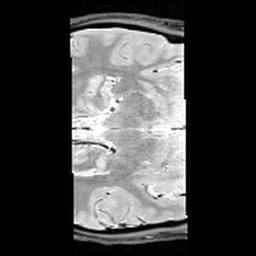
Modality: T1w
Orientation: axial
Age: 26
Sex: male
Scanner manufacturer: siemens
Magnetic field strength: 3 T
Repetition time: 6.5 s
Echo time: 0.016 s